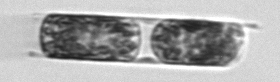
Label: Hemiaulus